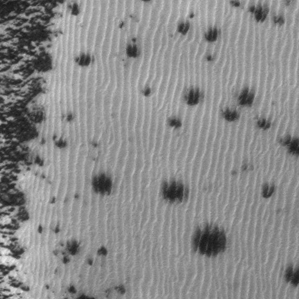
Label: frost